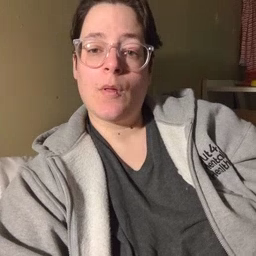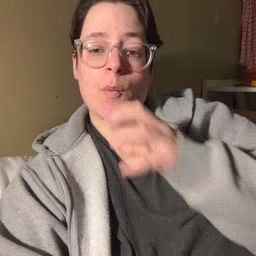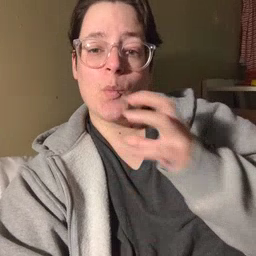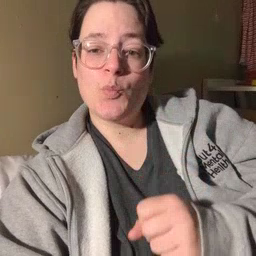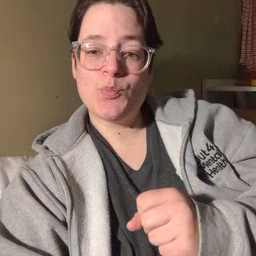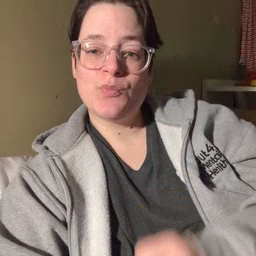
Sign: old